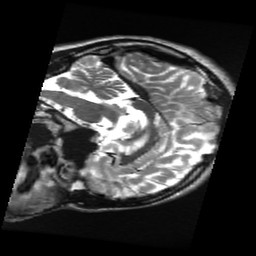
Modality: T2w
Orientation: sagittal
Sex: male
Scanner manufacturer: ge
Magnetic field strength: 3 T
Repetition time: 5 s
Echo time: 0.1019 s